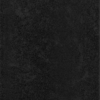
Label: dusty